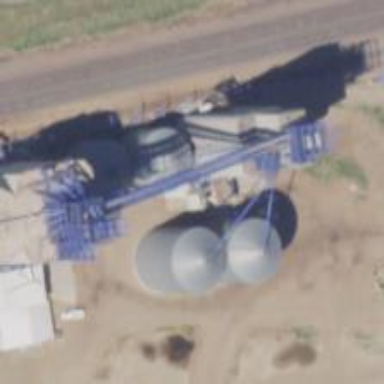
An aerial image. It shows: Structure identified as grain elevator.